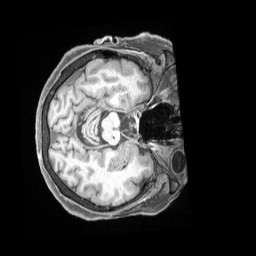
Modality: T1w
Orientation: axial
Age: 77
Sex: female
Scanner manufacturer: siemens
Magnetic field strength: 3 T
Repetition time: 2.5 s
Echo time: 0.00222 s